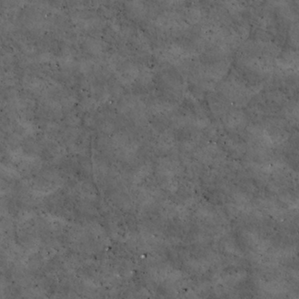
Label: non_frost